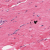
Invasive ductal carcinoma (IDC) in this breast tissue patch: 0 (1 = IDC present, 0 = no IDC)